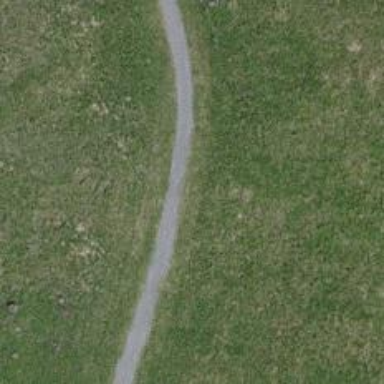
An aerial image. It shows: Path surfaced with fine gravel.